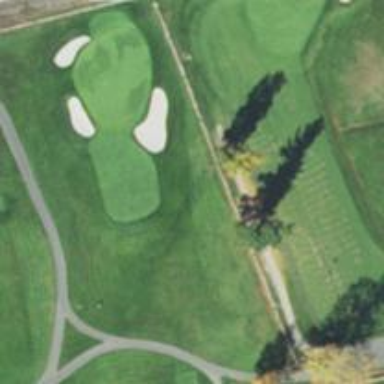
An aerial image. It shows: Grass area designated as golf tee.